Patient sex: F
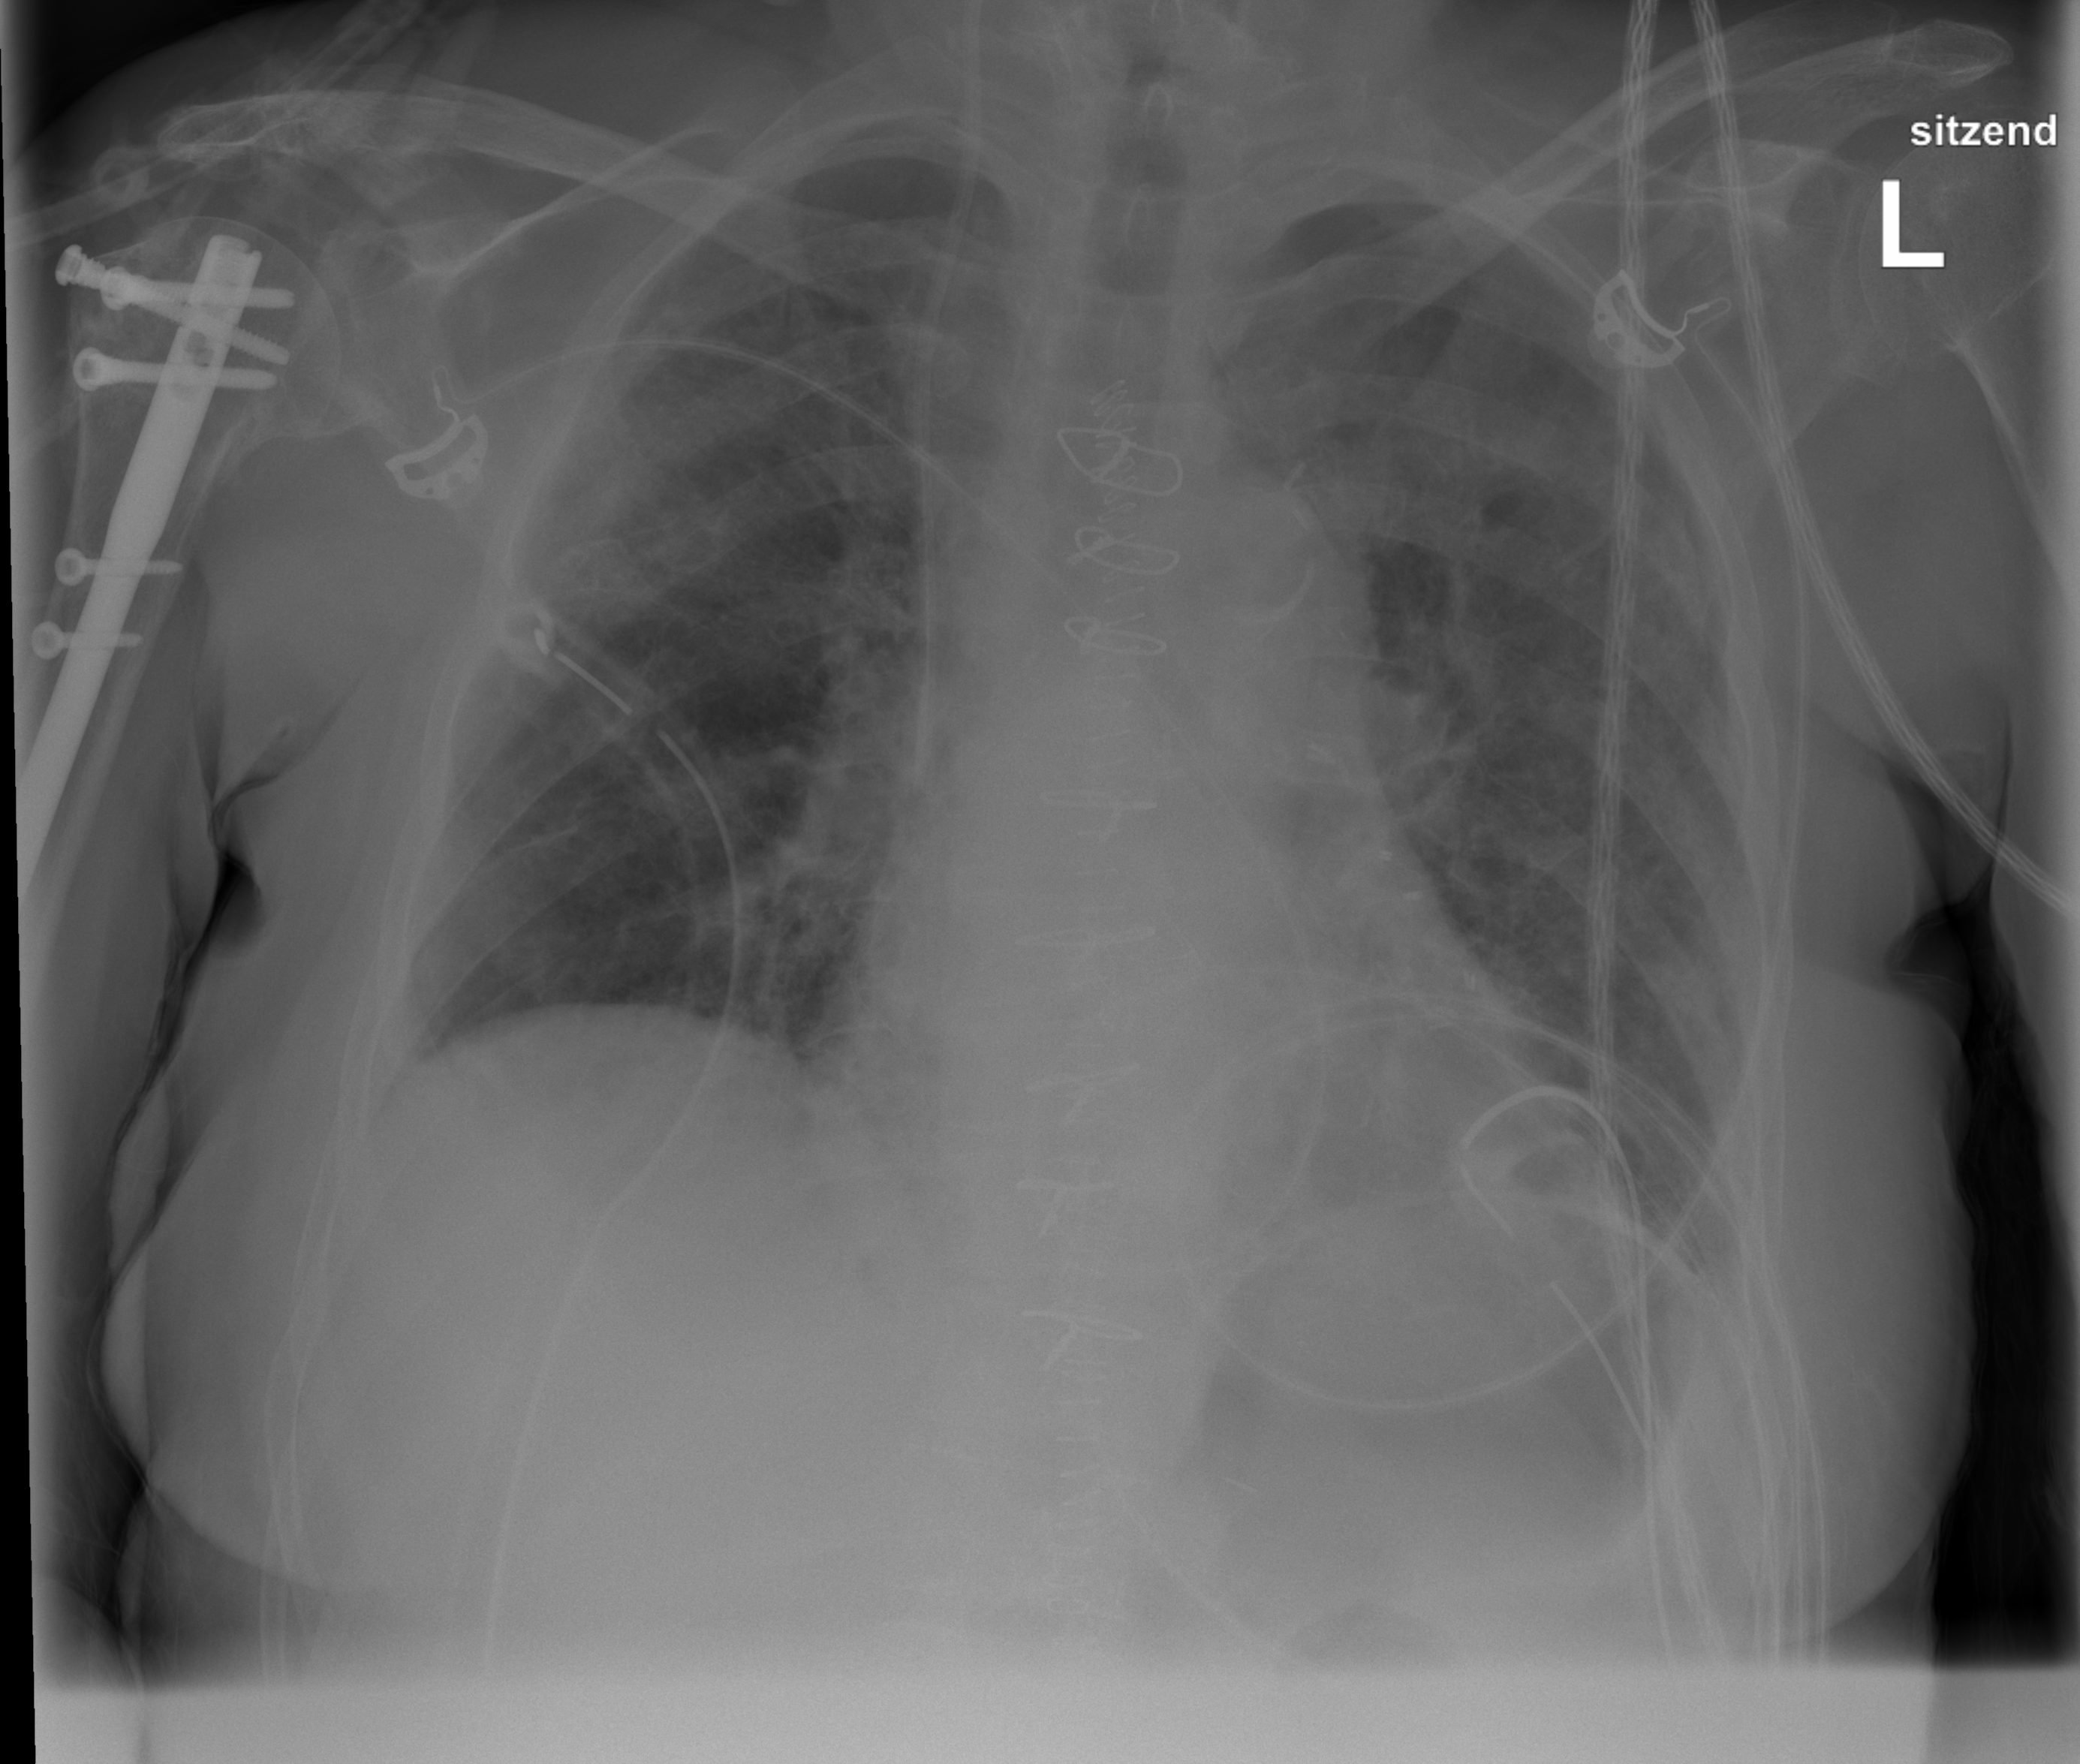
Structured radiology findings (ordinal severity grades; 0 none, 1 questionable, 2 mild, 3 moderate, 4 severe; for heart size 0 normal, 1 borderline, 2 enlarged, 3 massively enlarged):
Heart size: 0
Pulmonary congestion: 1
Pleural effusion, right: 1
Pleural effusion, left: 1
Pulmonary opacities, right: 3
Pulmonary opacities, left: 2
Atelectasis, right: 3
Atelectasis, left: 3